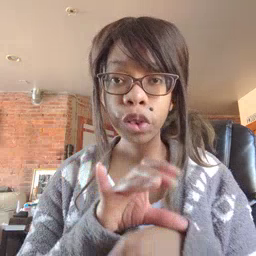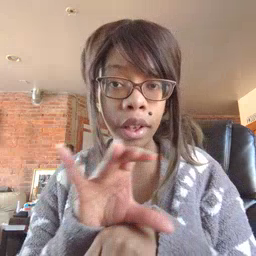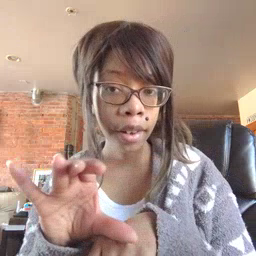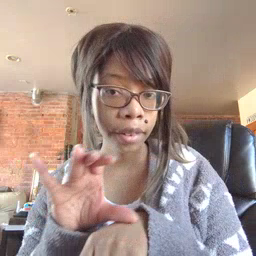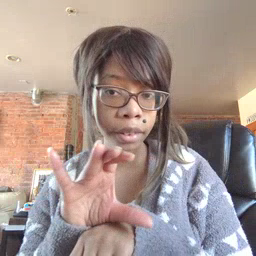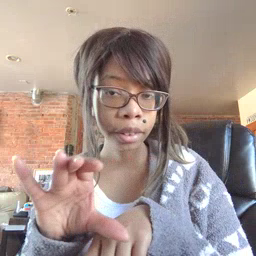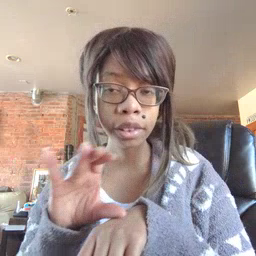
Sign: chocolate